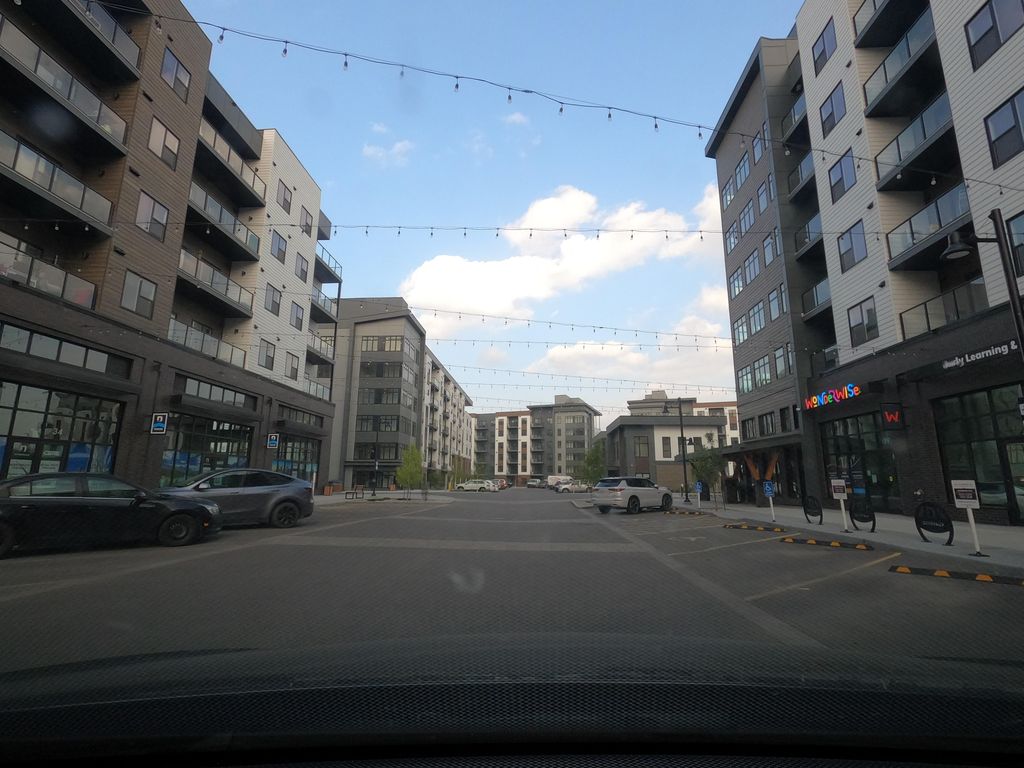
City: calgary